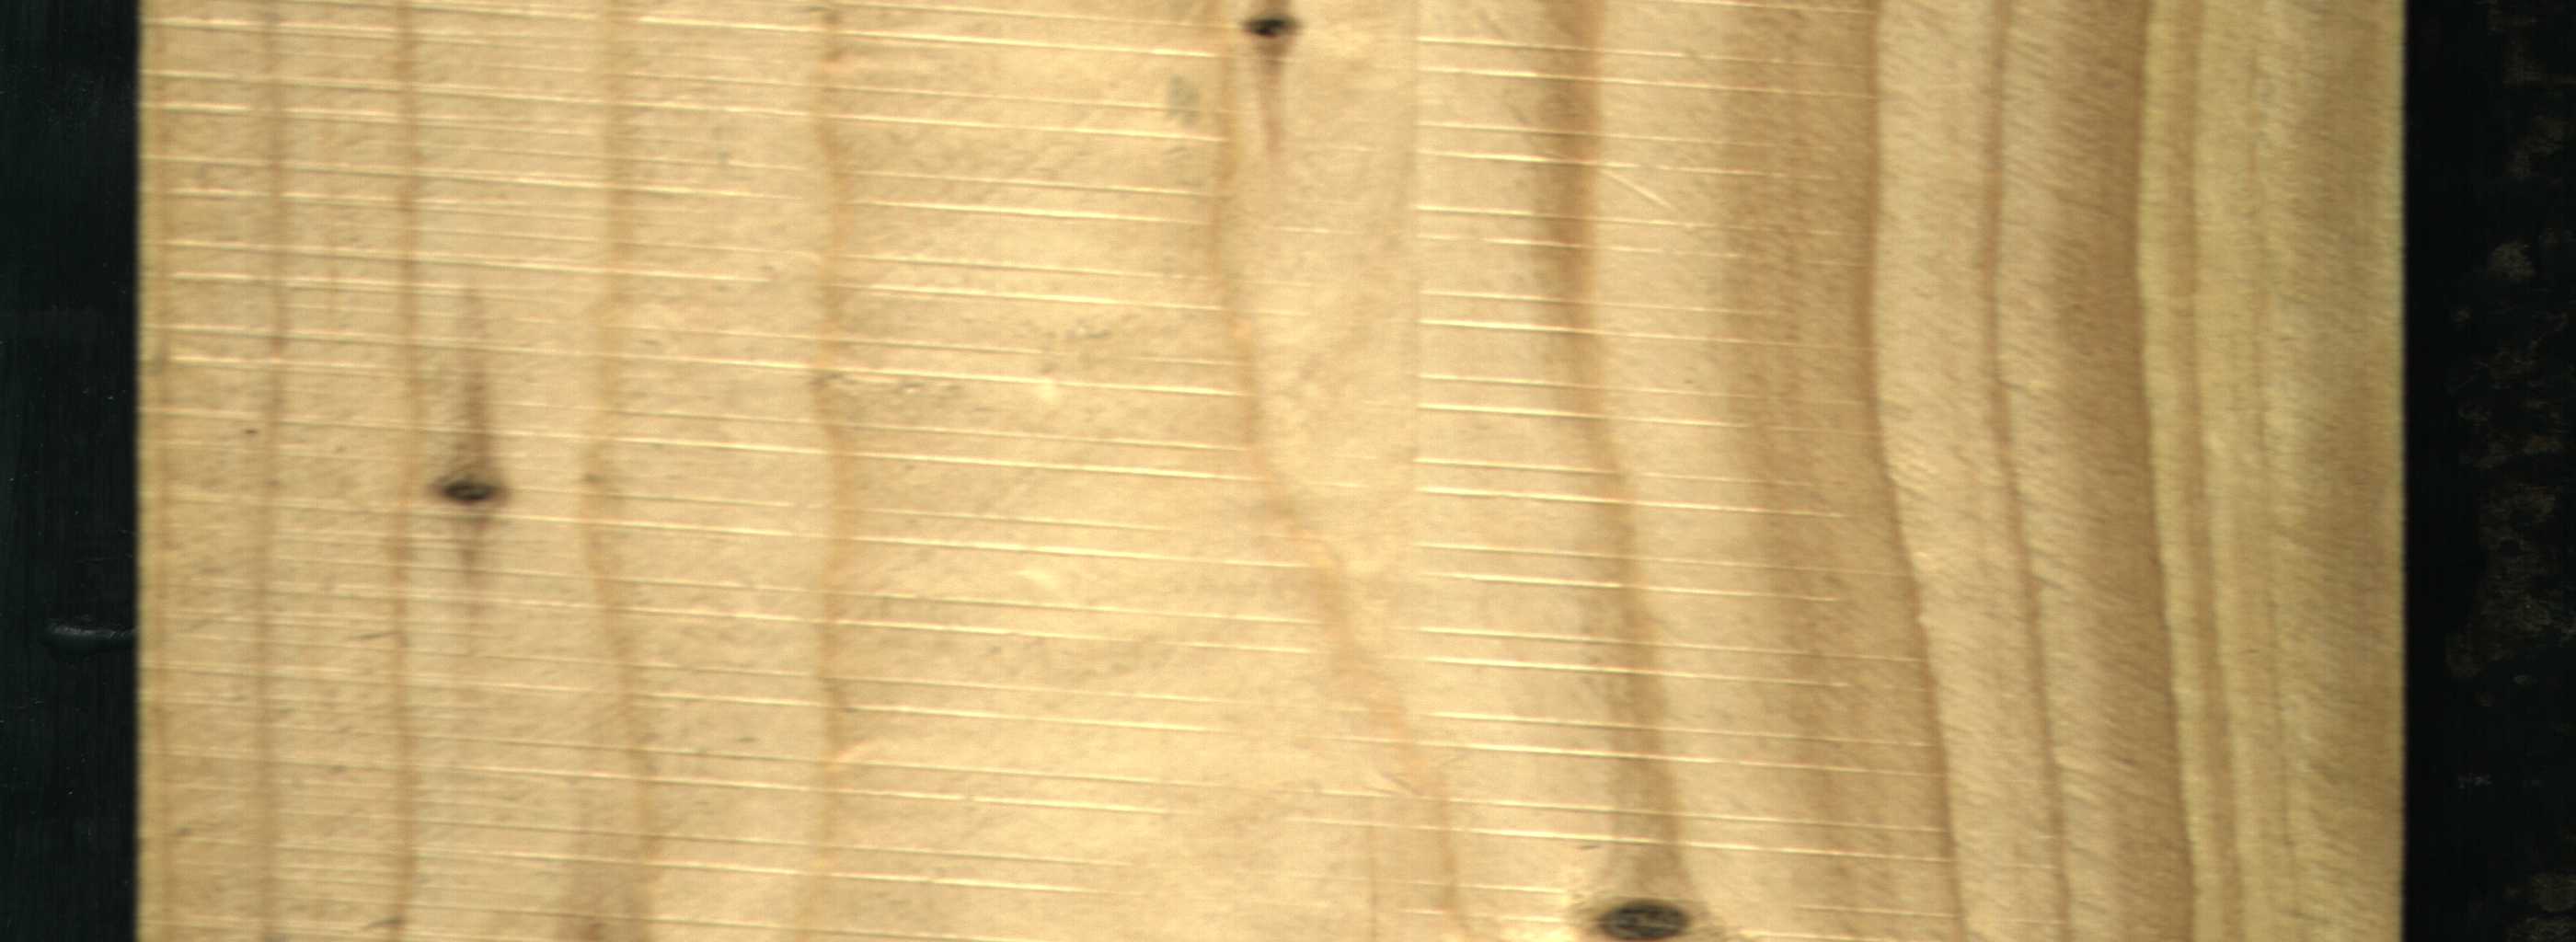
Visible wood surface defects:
Live_Knot
Live_Knot
Live_Knot